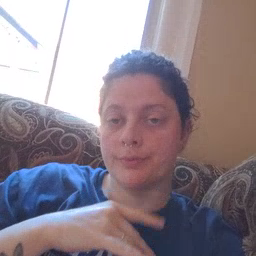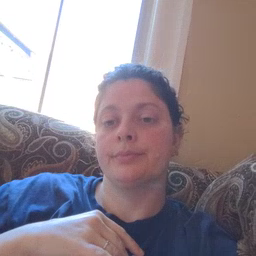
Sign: dirty